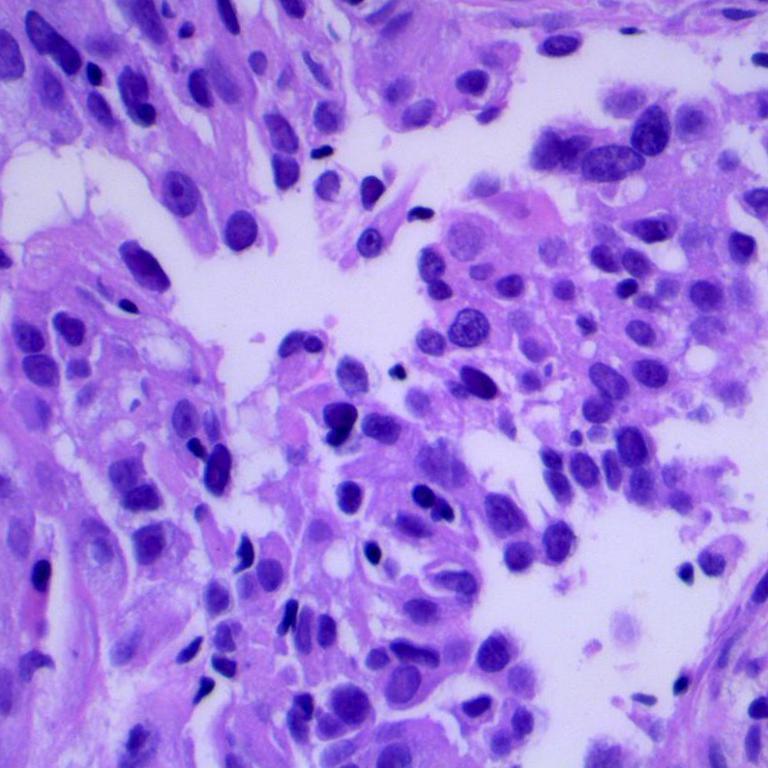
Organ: lung
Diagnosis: adenocarcinomas